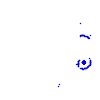
Particle: kaon